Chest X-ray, PA view. Patient: 61 years old, sex F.
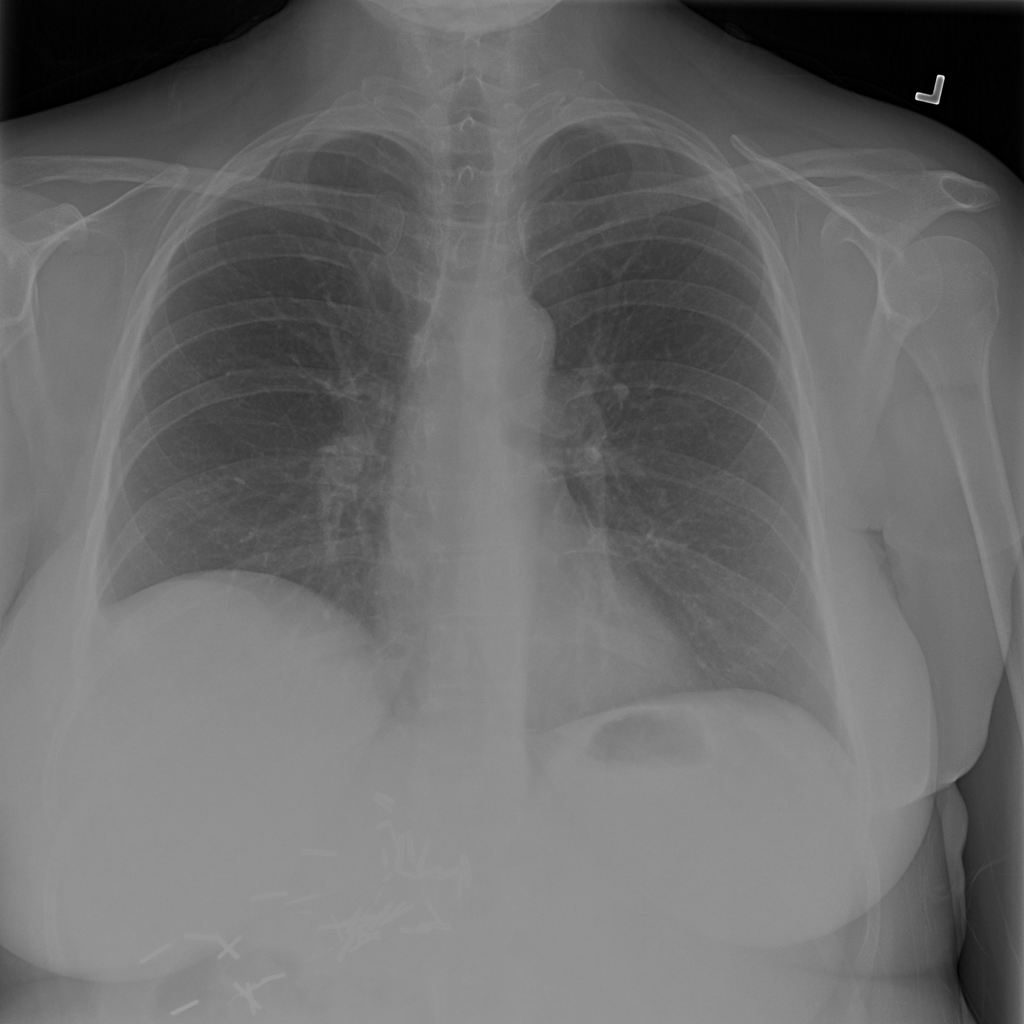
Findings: No Finding